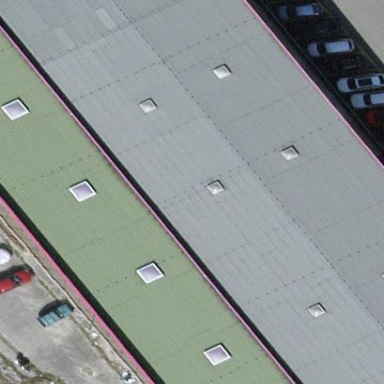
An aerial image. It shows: Industrial building.